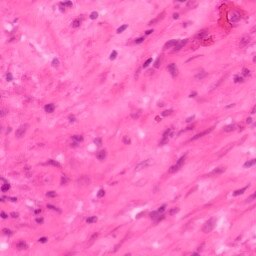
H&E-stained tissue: Colon